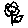
Label: flower